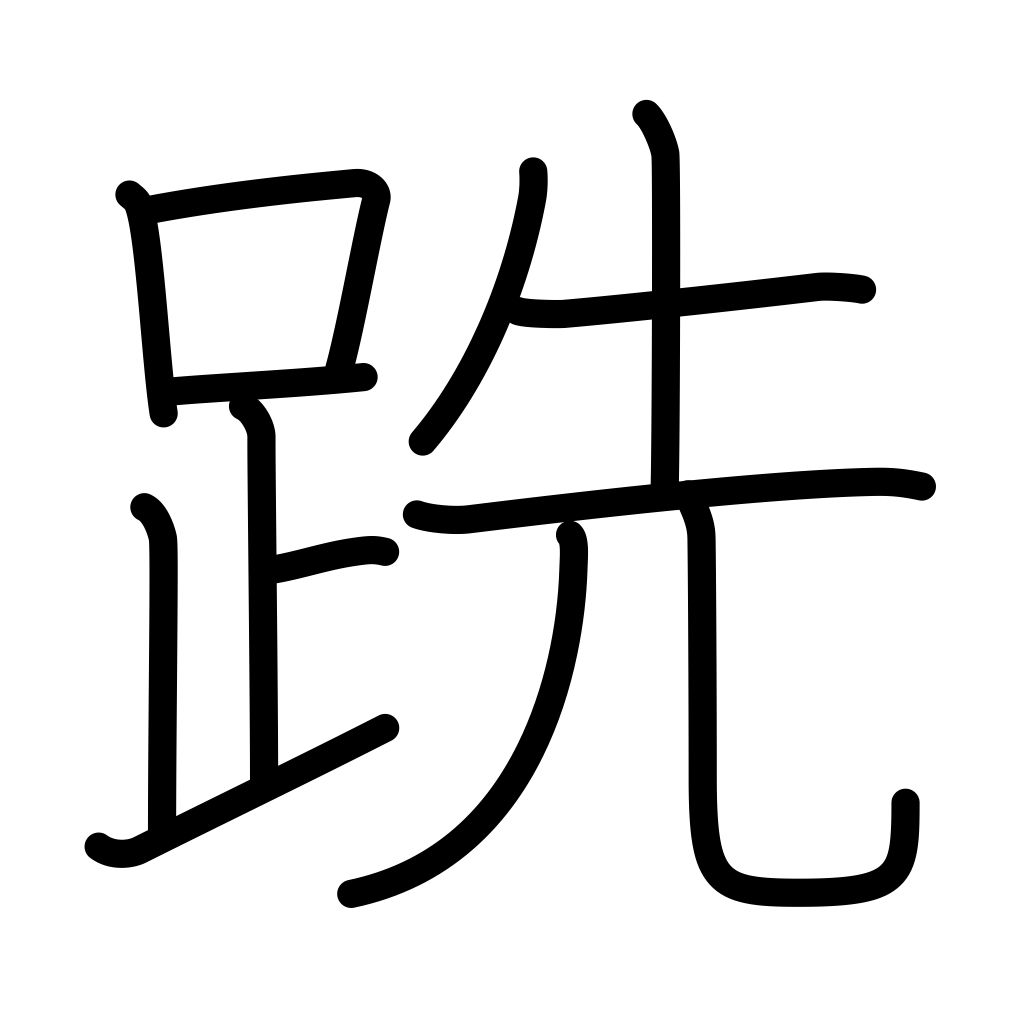
Meaning: barefooted